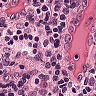
Metastatic tissue present: no